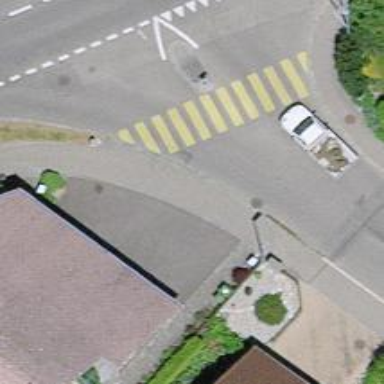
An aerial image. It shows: Crossing road.